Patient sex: M
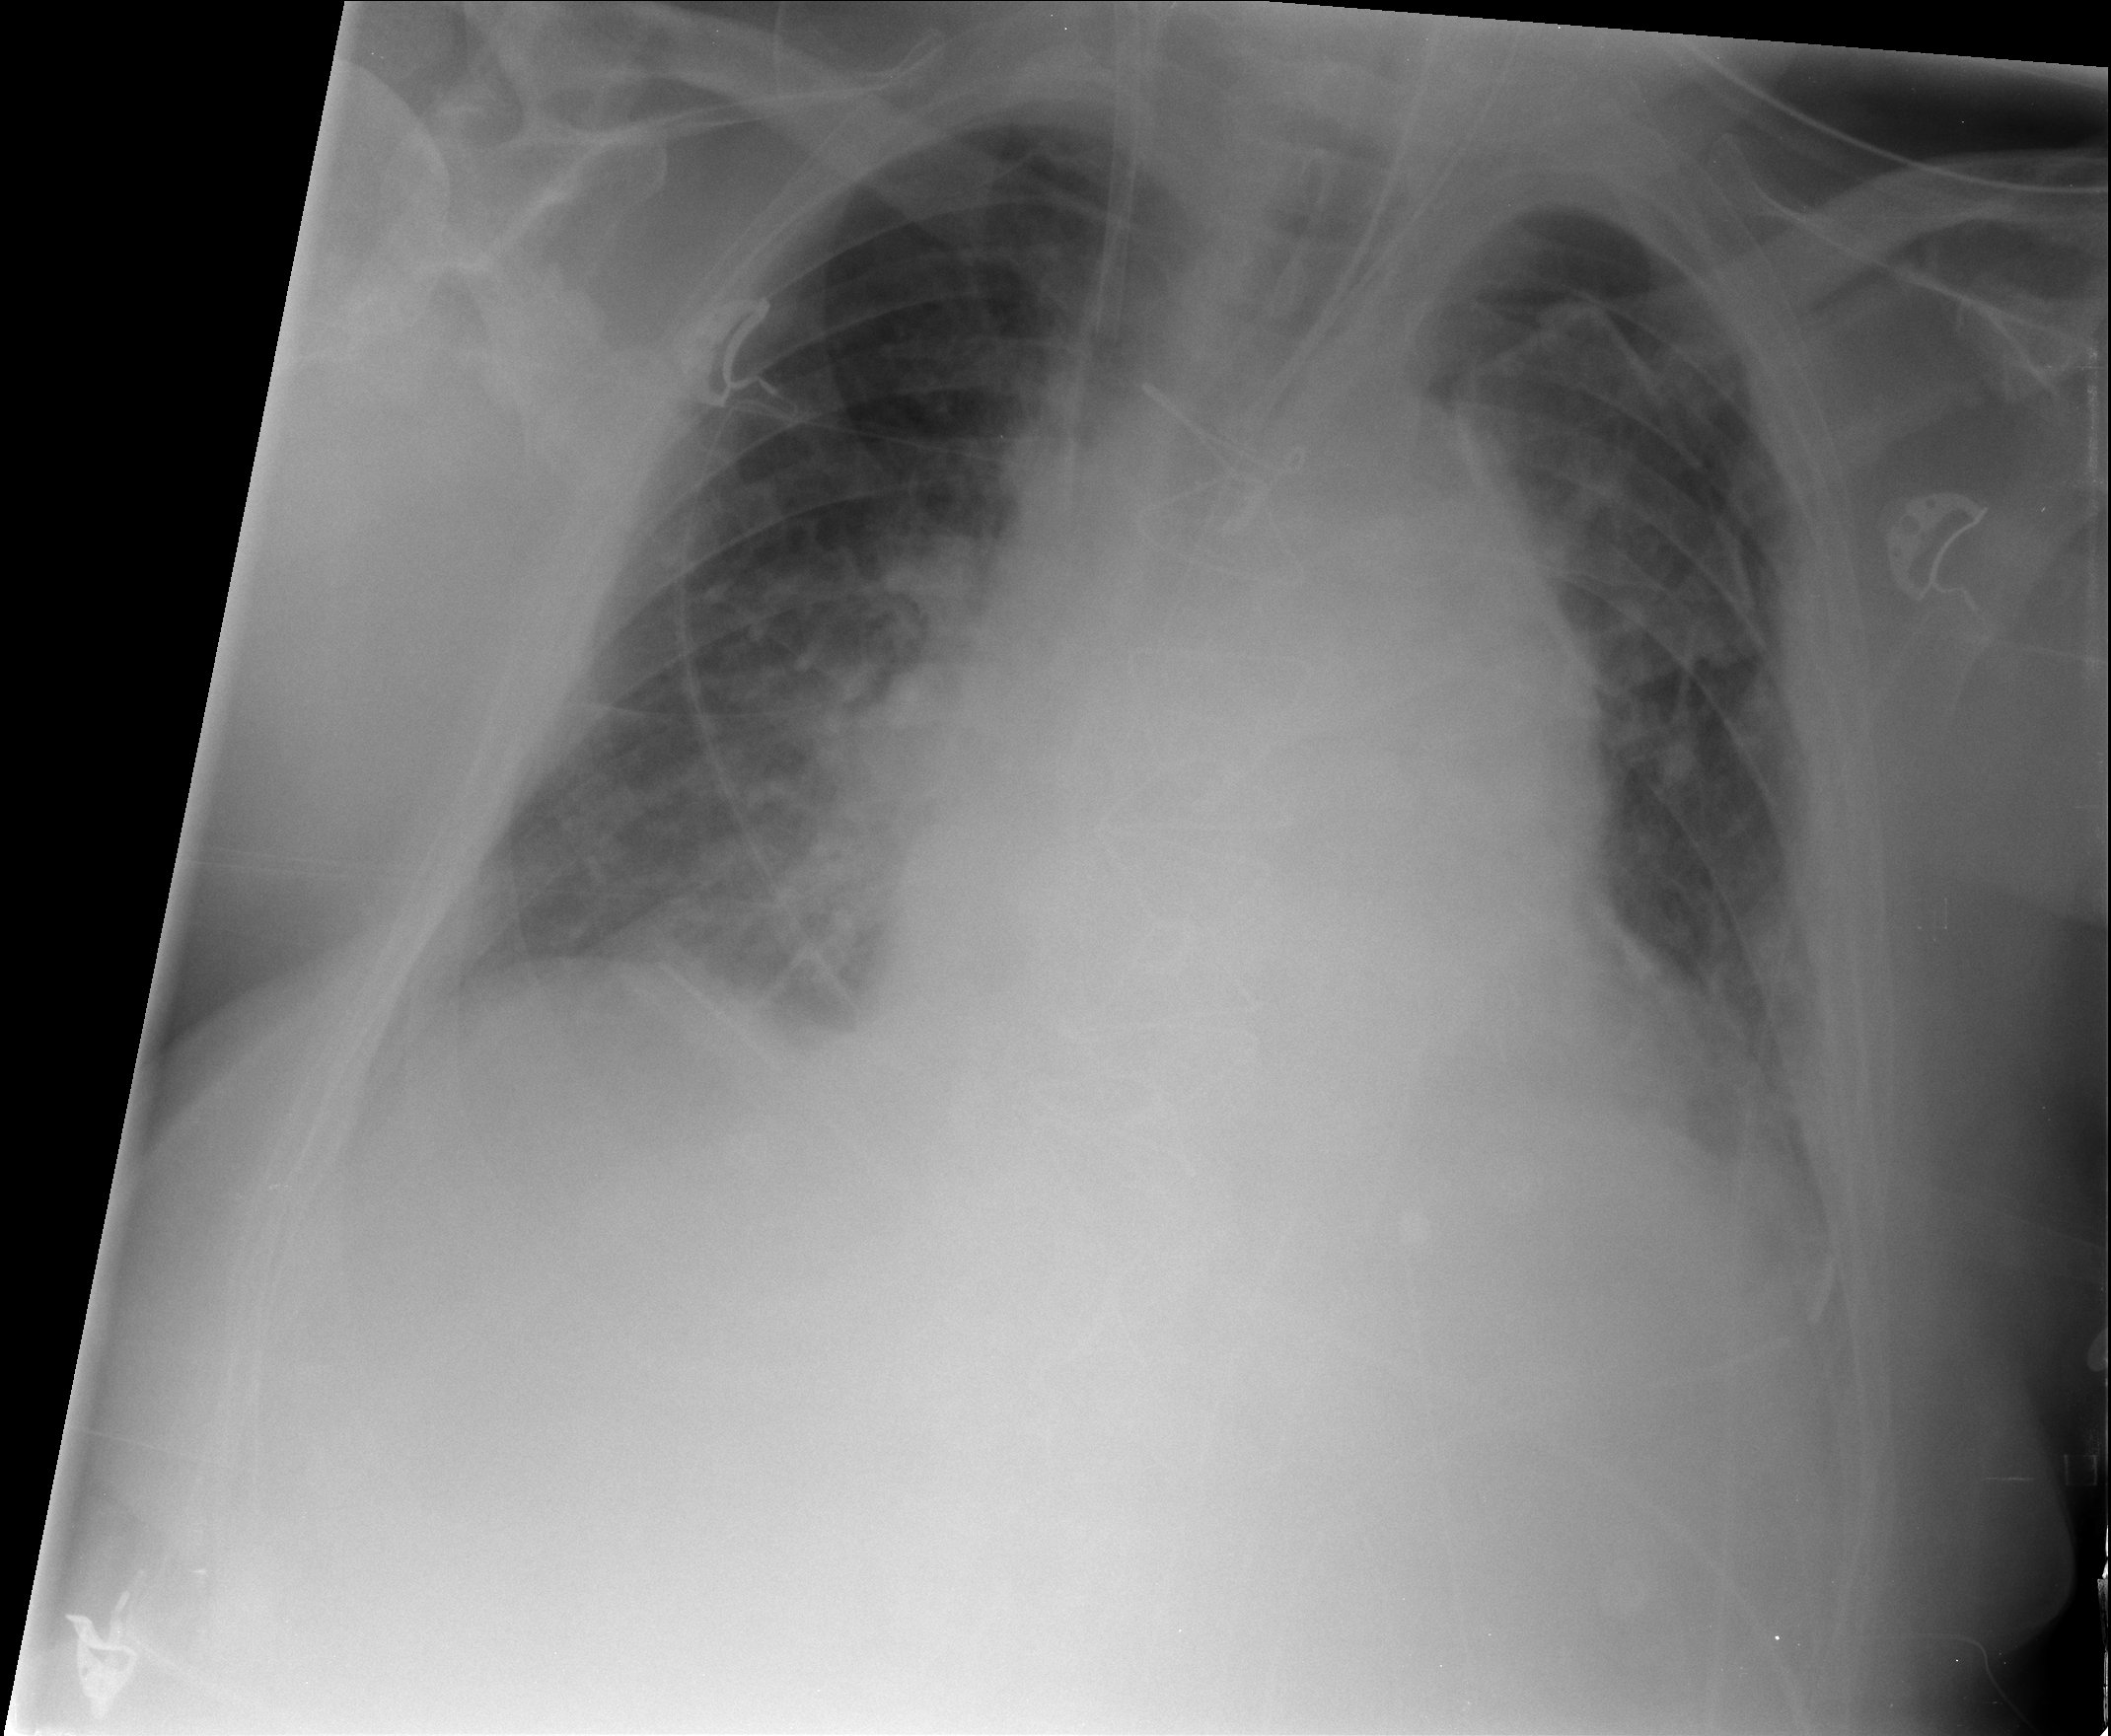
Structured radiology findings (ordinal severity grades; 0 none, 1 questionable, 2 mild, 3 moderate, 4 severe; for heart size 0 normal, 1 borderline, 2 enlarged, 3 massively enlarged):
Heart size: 2
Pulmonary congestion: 2
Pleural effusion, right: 1
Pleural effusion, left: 2
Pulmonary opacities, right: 0
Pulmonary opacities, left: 0
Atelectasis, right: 2
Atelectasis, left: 2